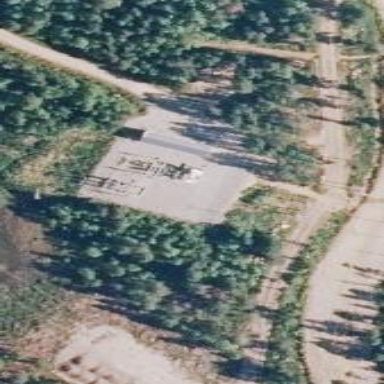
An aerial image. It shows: Distribution level power substation.